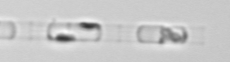
Label: Skeletonema